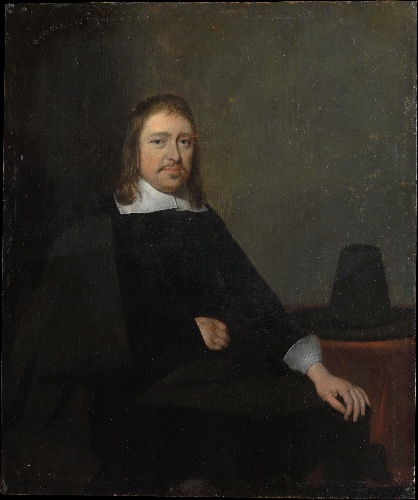
Title: Portrait of a Seated Man
Artist: Gerard ter Borch the Younger
Artist bio: Dutch, Zwolle 1617–1681 Deventer
Date: late 1650s or early 1660s
Object type: Painting
Classification: Paintings
Medium: Oil on wood
Dimensions: 14 1/8 x 12 in. (35.9 x 30.5 cm)
Department: European Paintings
Credit line: Marquand Collection, Gift of Henry G. Marquand, 1889
Accession year: 1889
Repository: Metropolitan Museum of Art, New York, NY
Tags: Men|Portraits